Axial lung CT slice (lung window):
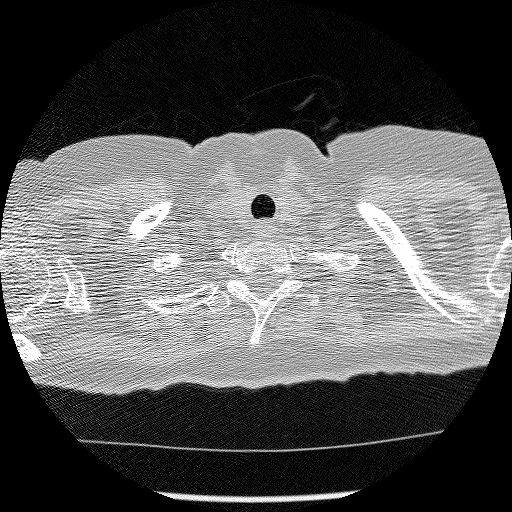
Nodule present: no